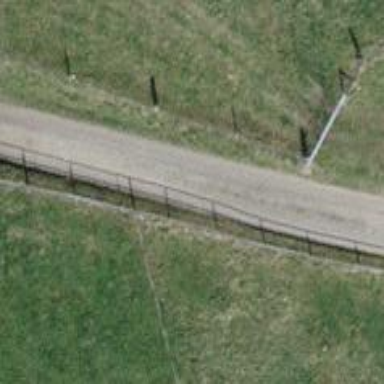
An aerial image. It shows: Compacted track with grade2 surface.